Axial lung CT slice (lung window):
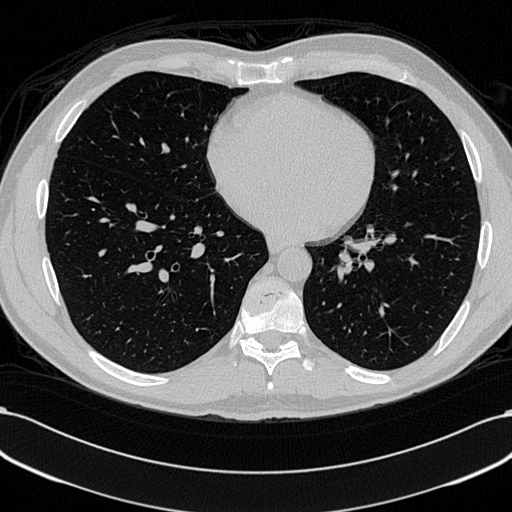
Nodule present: no